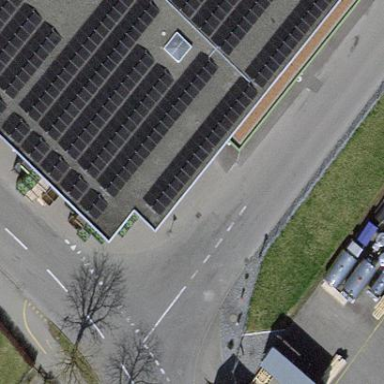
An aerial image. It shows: Solar power generator using photovoltaic panels.